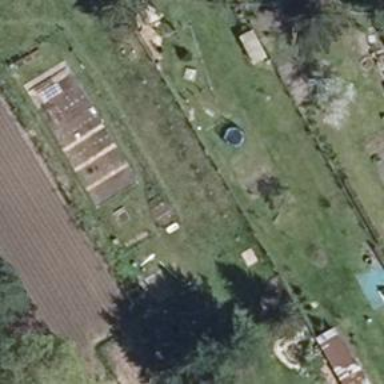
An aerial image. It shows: Area designated for allotments.